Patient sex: M
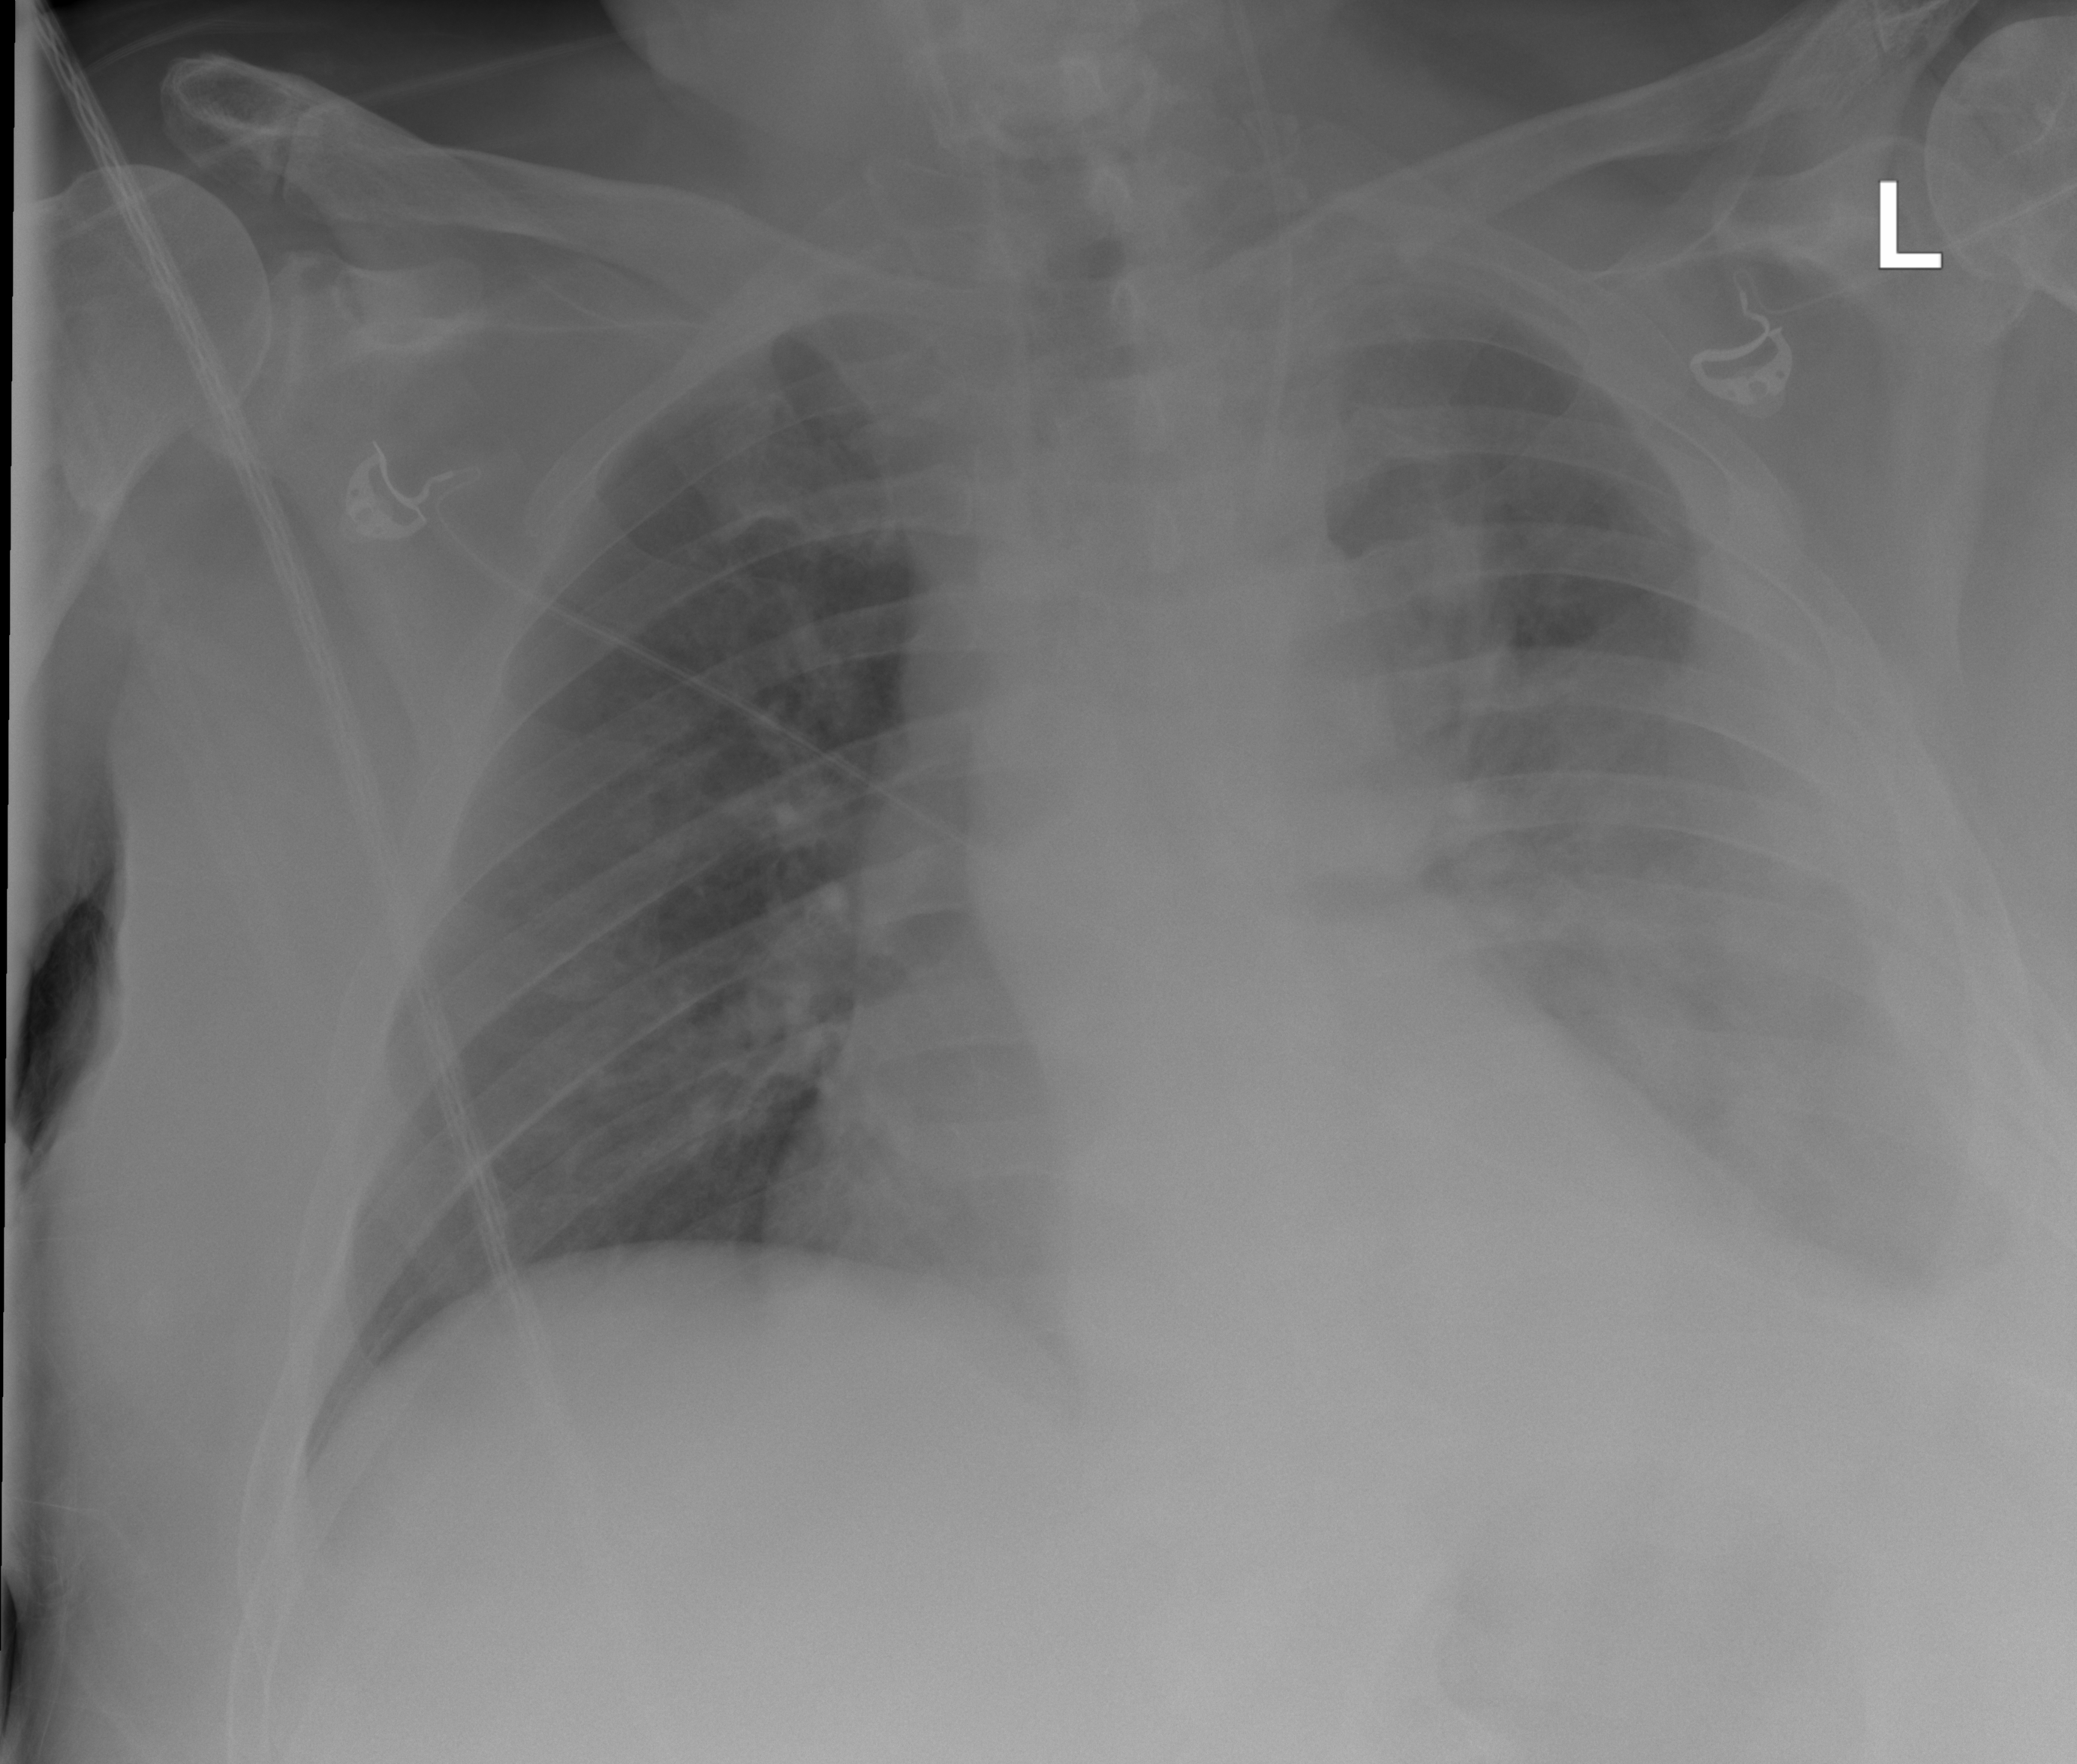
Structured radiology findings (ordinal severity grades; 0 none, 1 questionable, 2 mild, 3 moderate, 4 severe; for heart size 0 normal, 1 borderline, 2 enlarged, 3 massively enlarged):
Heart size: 0
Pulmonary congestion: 0
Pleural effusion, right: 0
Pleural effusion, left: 3
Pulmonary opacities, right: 0
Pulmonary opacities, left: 0
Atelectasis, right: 0
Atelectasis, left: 2